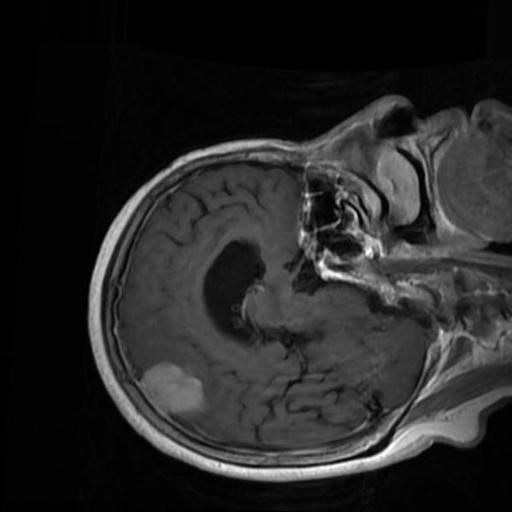
Label: brain_menin